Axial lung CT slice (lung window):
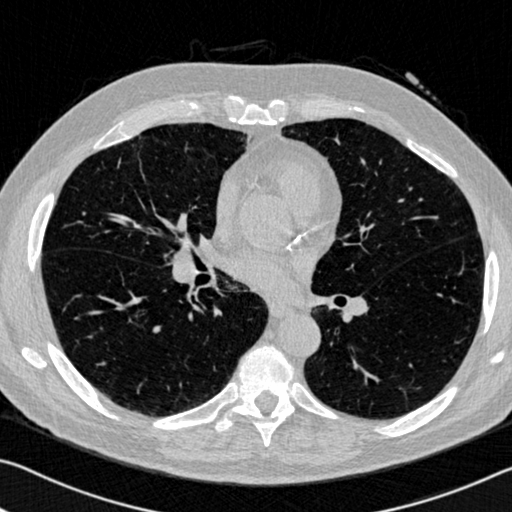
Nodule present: no